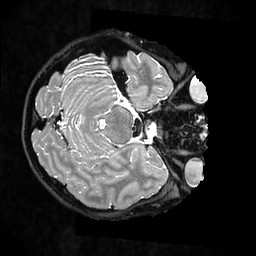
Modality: T2w
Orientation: axial
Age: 22
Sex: female
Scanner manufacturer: ge
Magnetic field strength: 3 T
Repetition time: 3.202 s
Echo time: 0.0669 s